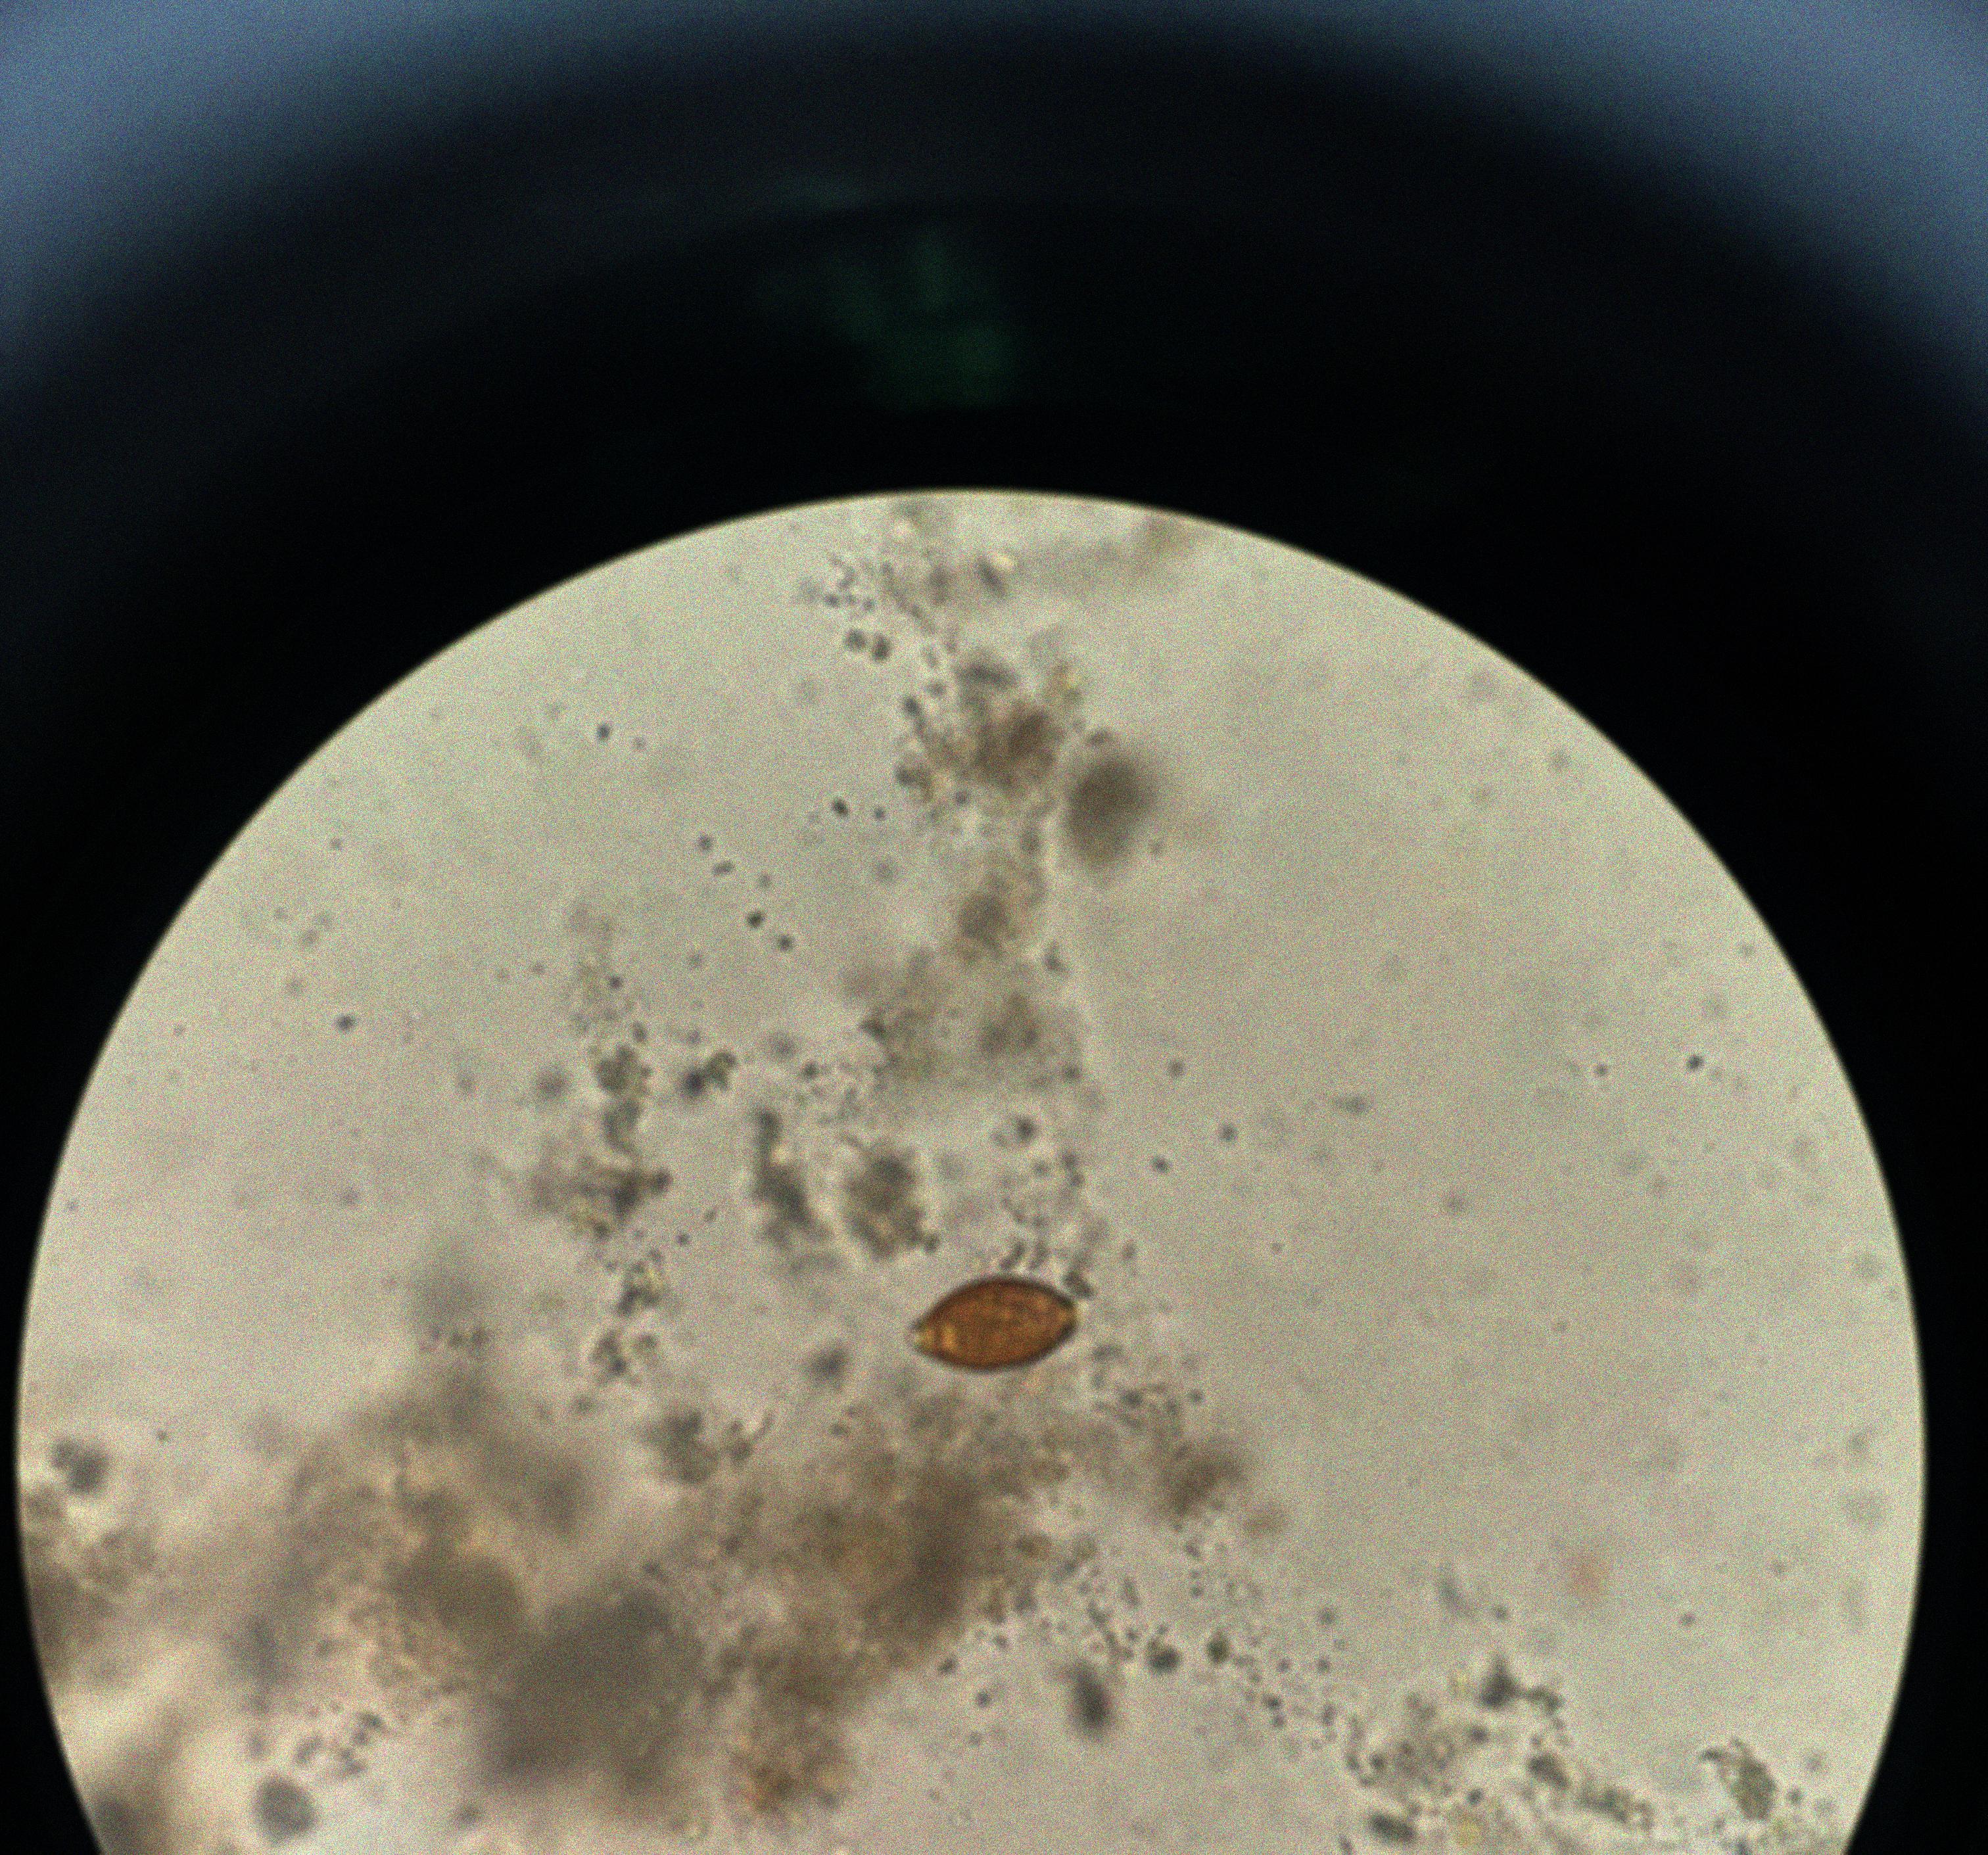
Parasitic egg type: Trichuris trichiura